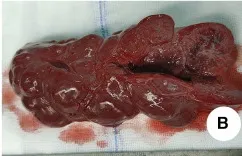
Postoperative pathological examinations. (B) The spleen is grayish-red, with nodular cut surfaces, solid, and slightly firm in consistency.
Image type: medical_photograph (other_medical_photograph)